Question: I have a dataset where the date_time column contains a mixture of BST and GMT date and times, in the following format 'Sun 27 Mar 2022 12:59:03 AM GMT'. I would like to convert this whole column into the following format '2022-03-27 00:59:03', and into one standard time zone, such as UTC. Where am I going wrong??
I tried using strptime() to convert the a tester date, but that only works with GMT times.
'''
date_time_str = 'Sun 27 Mar 2022 12:59:03 AM GMT'
date_time_obj = datetime.datetime.strptime(date_time_str, '%a %d %b %Y %I:%M:%S %p %Z')
print('Date-time:', date_time_obj)
'''
> Date-time: 2022-03-27 00:59:03
Then tried with BST
'''
date_time_str_bst = 'Sun 27 Mar 2022 02:00:02 AM BST'
date_time_obj_bst = datetime.datetime.strptime(date_time_str_bst, '%a %d %b %Y %I:%M:%S %p %Z')
'''
> ValueError: time data 'Sun 27 Mar 2022 02:00:02 AM BST' does not match format '%a %d %b %Y %I:%M:%S %p %Z'

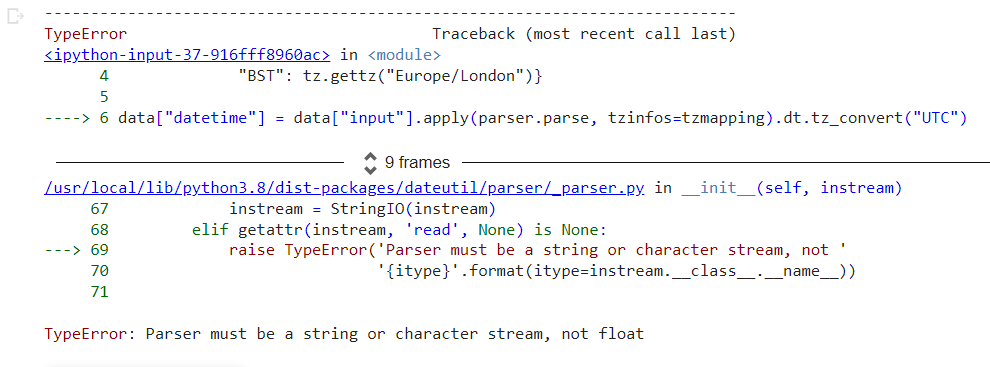
Answer: Here's an option how you can handle this. As commented, abbreviated tz names such as "BST" are ambiguous. You will have to define to which tz the abbreviations map; e.g. "Europe/London" for BST/GMT.
given
'''
df
Date and time temp
0 Sun 27 Mar 2022 12:57:03 AM GMT 33.9
1 Sun 27 Mar 2022 12:58:02 AM GMT 33.6
2 Sun 27 Mar 2022 12:59:03 AM GMT 33.6
3 Sun 27 Mar 2022 02:00:02 AM BST 33.9
4 Sun 27 Mar 2022 02:01:03 AM BST 33.6
5 Sun 27 Mar 2022 02:02:02 AM BST 33.6
'''
running
'''
import pandas as pd
import dateutil
tzmapping = {"GMT": dateutil.tz.gettz("Europe/London"),
"BST": dateutil.tz.gettz("Europe/London")}
df["dt_UTC"] = df["Date and time"].apply(dateutil.parser.parse, tzinfos=tzmapping).dt.tz_convert("UTC")
'''
gives
'''
df
Date and time temp dt_UTC
0 Sun 27 Mar 2022 12:57:03 AM GMT 33.9 2022-03-27 00:57:03+00:00
1 Sun 27 Mar 2022 12:58:02 AM GMT 33.6 2022-03-27 00:58:02+00:00
2 Sun 27 Mar 2022 12:59:03 AM GMT 33.6 2022-03-27 00:59:03+00:00
3 Sun 27 Mar 2022 02:00:02 AM BST 33.9 2022-03-27 01:00:02+00:00
4 Sun 27 Mar 2022 02:01:03 AM BST 33.6 2022-03-27 01:01:03+00:00
5 Sun 27 Mar 2022 02:02:02 AM BST 33.6 2022-03-27 01:02:02+00:00
'''